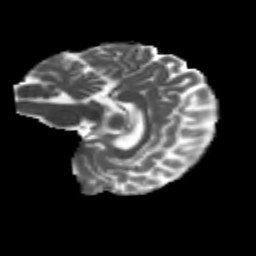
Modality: MD
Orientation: sagittal
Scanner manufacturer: siemens
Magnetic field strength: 3 T
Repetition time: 4.16 s
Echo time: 0.0806 s